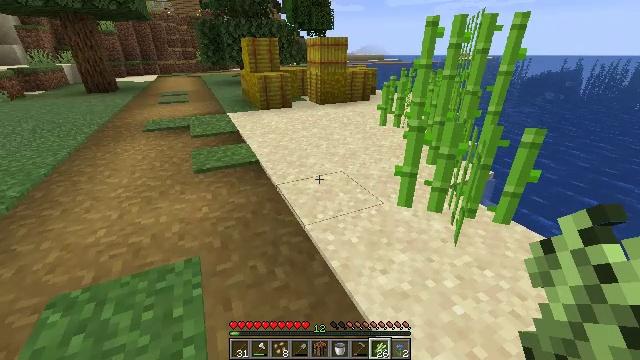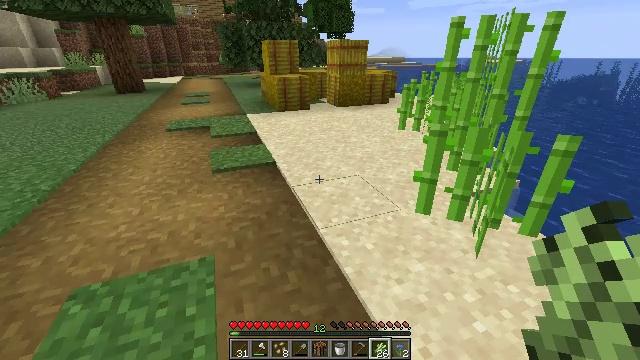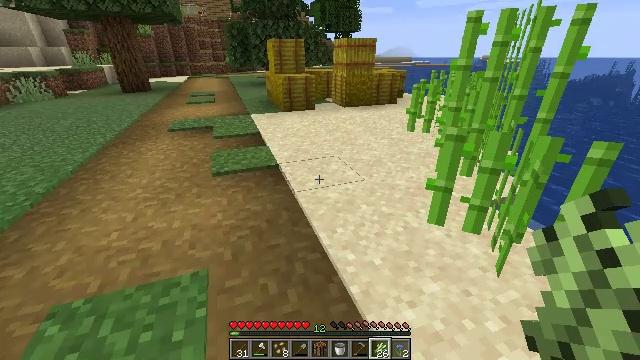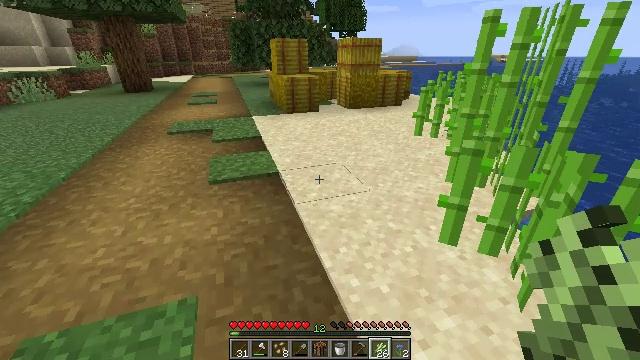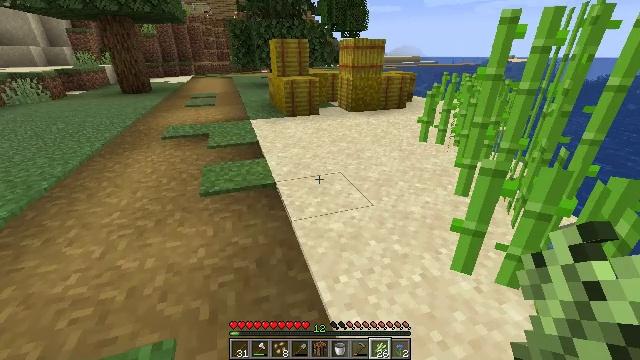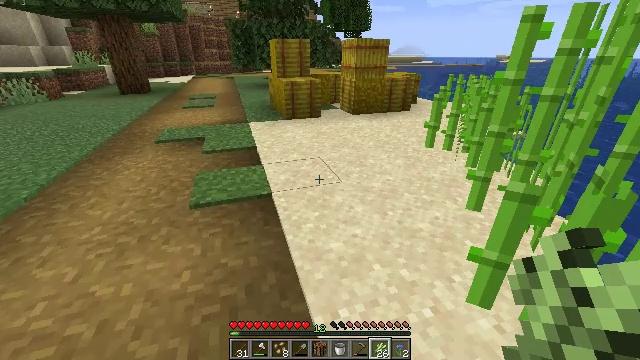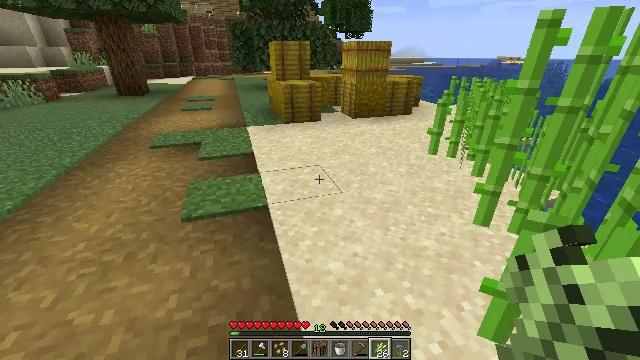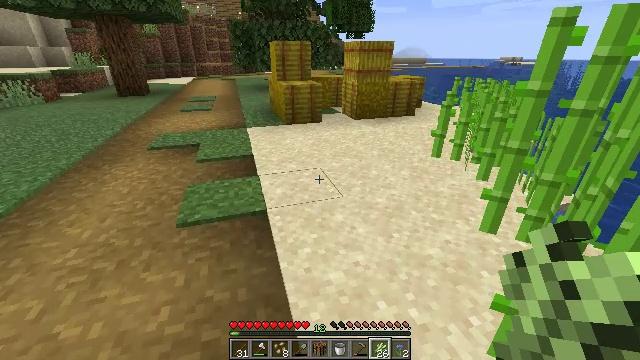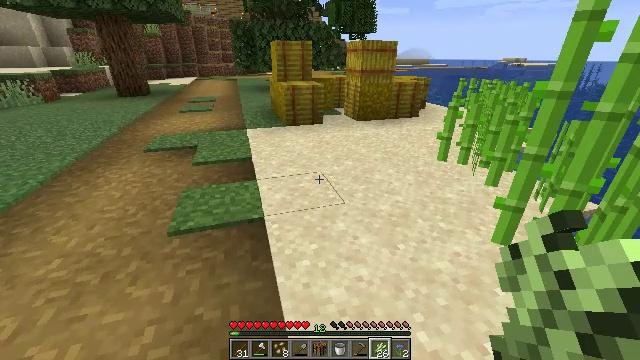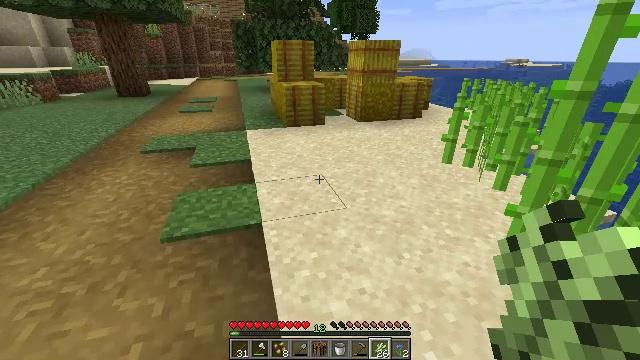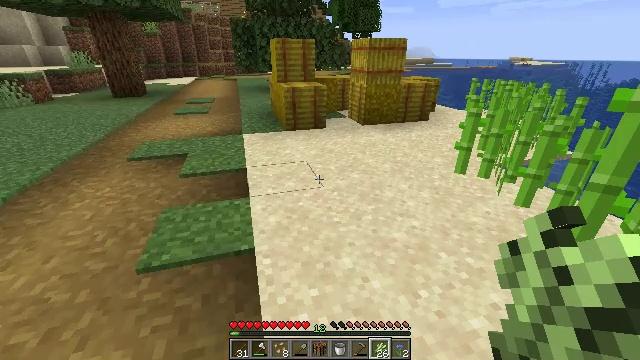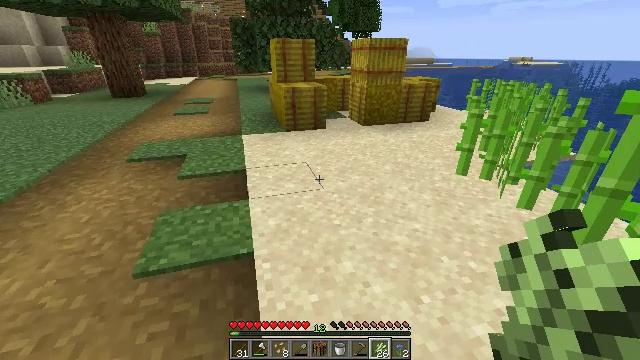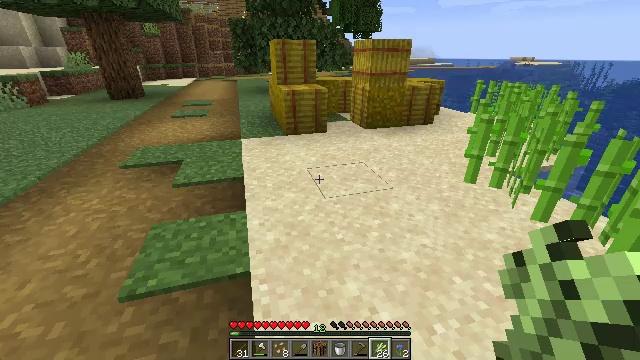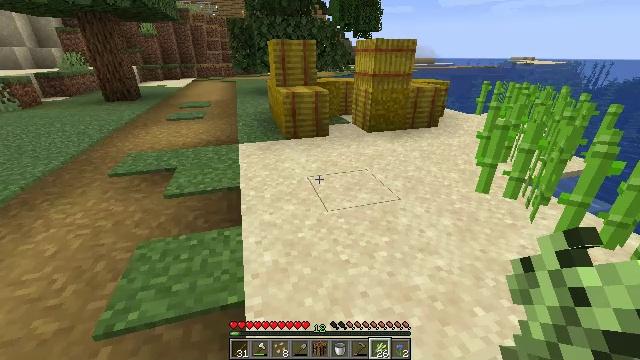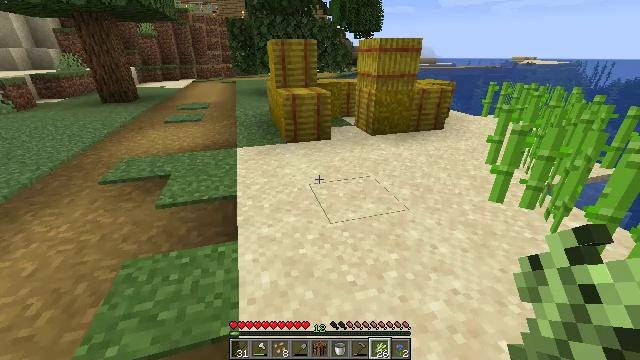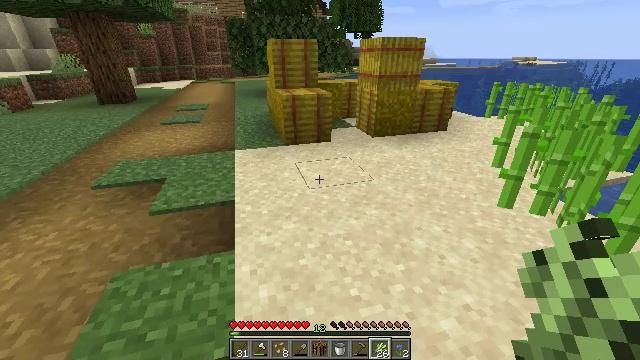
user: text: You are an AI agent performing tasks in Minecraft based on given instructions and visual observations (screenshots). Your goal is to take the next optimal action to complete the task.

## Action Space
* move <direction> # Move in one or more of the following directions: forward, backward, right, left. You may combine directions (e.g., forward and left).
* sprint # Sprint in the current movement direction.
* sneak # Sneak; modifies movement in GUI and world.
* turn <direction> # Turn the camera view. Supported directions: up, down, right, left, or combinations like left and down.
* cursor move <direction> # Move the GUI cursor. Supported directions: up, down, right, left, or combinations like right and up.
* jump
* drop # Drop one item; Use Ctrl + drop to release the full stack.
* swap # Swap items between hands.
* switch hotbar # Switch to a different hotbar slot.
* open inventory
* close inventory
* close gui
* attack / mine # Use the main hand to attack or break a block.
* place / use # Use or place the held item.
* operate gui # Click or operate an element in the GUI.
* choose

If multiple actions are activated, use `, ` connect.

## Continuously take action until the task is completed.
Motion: motion action
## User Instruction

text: Mine a hay block from the field.
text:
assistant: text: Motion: move forward, turn left
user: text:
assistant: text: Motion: move forward, turn left
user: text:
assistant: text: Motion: move forward
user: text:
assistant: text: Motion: move forward
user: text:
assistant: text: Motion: move forward
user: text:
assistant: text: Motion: move forward
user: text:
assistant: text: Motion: move forward
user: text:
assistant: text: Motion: move forward
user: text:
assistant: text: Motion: move forward
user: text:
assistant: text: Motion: move forward
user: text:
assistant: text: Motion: move forward
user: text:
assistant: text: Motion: move forward
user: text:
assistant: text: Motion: move forward
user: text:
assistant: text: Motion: move forward
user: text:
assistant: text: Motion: move forward
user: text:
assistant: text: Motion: move forward
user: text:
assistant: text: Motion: move forward
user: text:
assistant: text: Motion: move forward
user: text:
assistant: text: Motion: move forward
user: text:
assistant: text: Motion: move forward
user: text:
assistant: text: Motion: move forward
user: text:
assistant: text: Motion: move forward
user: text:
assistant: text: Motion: move forward
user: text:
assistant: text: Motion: move forward
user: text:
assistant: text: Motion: move forward
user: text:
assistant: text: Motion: move forward
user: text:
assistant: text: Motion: move forward
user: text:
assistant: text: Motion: move forward
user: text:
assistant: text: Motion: move forward
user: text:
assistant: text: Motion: move forward